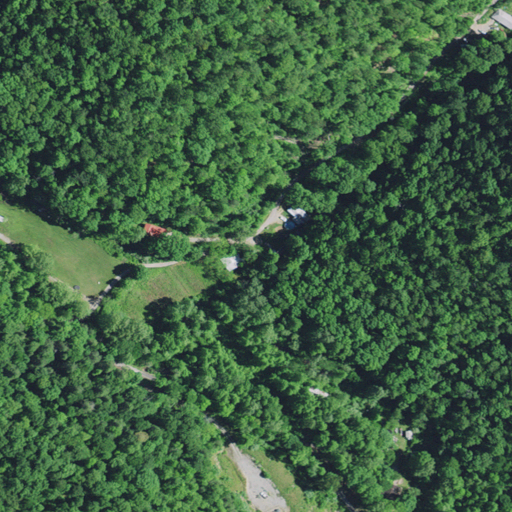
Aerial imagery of valley in Kentucky named Big Rock Hollow containing deciduous forest, open development, mixed forest, and low intensity development